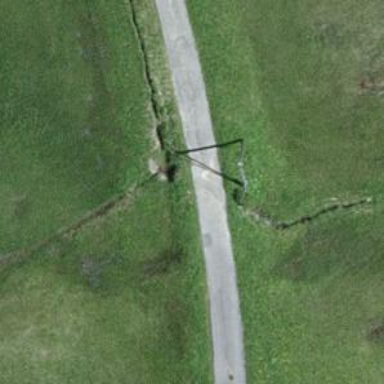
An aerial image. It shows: Ditch in the surroundings.